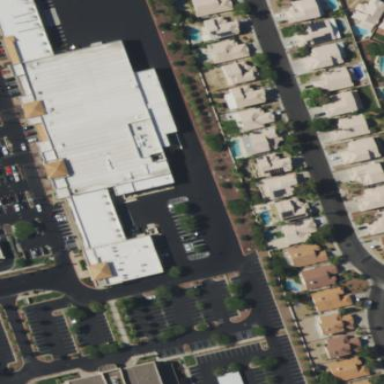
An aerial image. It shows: Supermarket building.